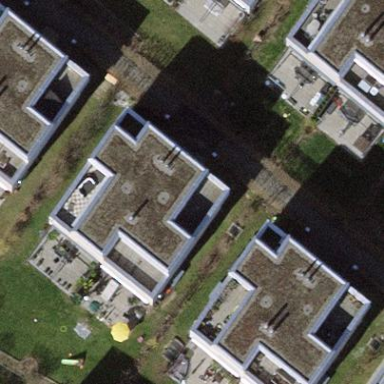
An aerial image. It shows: Terrace building.